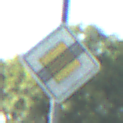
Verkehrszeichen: EndeVorfahrtsstrasse
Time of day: Midday
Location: Outdoor (Nature)
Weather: Clear
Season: NotSpecified
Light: Natural